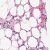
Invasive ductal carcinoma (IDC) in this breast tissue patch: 0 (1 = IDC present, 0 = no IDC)